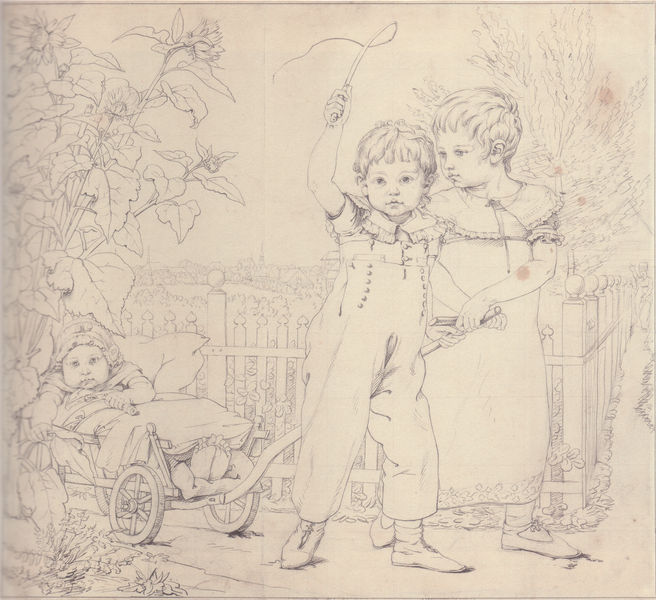
Titel: Die Hülsenbeckschen Kinder
Künstler: Philipp Otto Runge
Standort: Hamburg
Institution: Kunsthalle
Schlagwörter: baum, blätter, himmel, weiß, bäume, kirchturm, mädchen, stadt, bewegung, blume, blumen, hell, holz, kleid, schwarz, skizze, strasse, zeichnung, blüten, gebäude, gras, haus, weg, zaun, haube, rock, anzug, hose, mütze, arm, arme, kragen, stein, erde, gräser, horizont, häuser, natur, strauch, weide, busch, büsche, kirche, pfad, schnur, decke, drei, blatt, pflanze, pflanzen, locken, karren, kinder, räder, garten, löwenzahn, ecke, schuhe, hosen, jungen, knaben, dorf, grafik, lattenzaun, baby, ziehen, füsse, karre, rad, wagen, romantik, kissen, spielen, freizeit, junge, zehen, knöpfe, geschwister, ortschaft, spiel, knabe, spaziergang, wandern, kohle, seil, stengel, stich, angel, peitsche, deichsel, bleistift, kugel, stiefel, puppe, kleinkind, flecken, wams, stauden, schwaru, latzhose, kitsch, kinderwagen, säugling, latz, gebüsche, philipp otto runge, leiterwagen, sonnenblume, graphit, rassel, freunde, bollerwagen, sonnenblumen, geißel, schnürsenkel, spitze schuhe, strampler, deixel, 19. jahrhundert, n, romantik bleistift, grafik+, seine kinder